Chest X-ray:
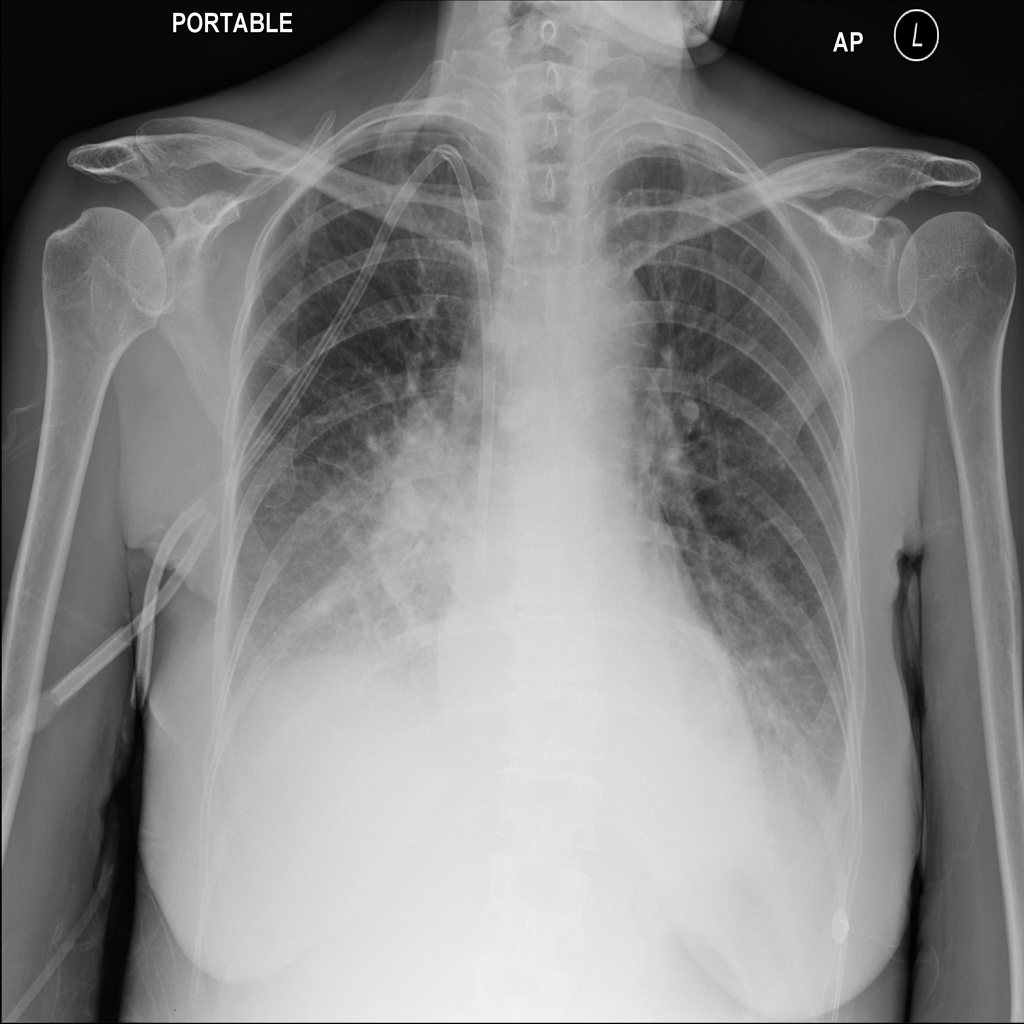
Findings: Consolidation, Effusion
No abnormal finding: no